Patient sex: M
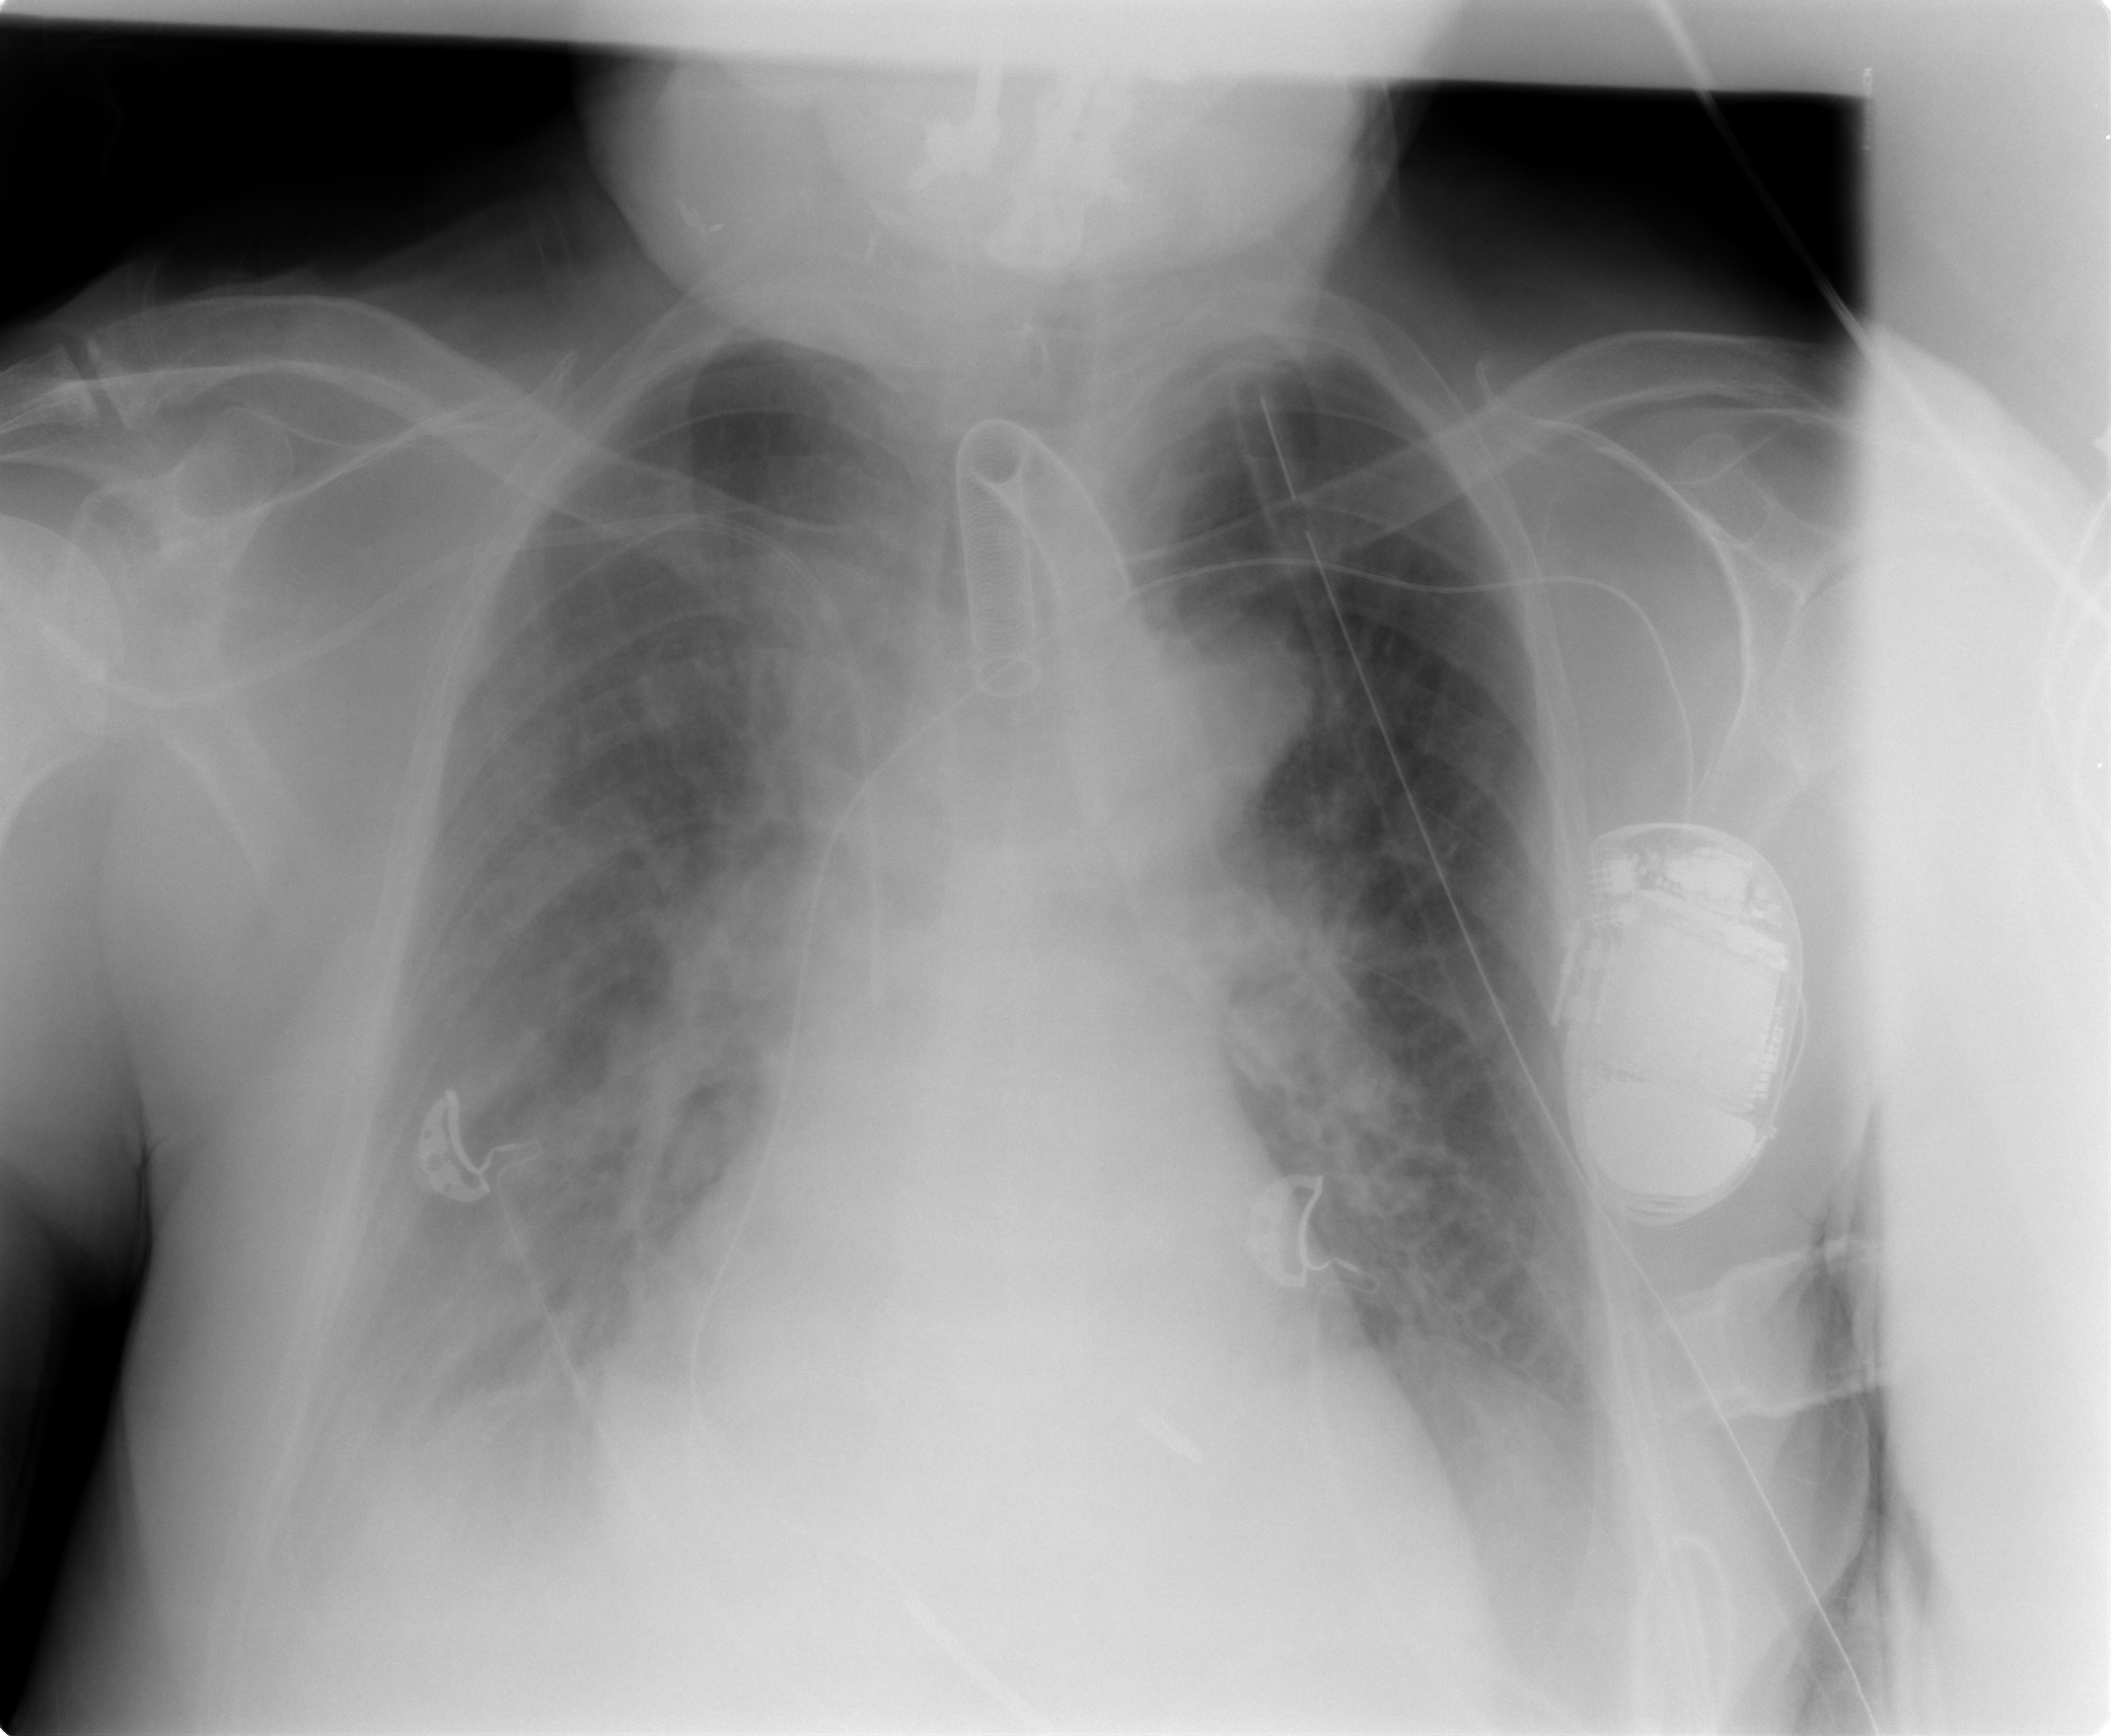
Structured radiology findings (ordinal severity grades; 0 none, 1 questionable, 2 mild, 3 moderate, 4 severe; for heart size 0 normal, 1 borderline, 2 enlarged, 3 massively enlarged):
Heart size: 2
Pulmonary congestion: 2
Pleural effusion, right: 3
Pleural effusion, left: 2
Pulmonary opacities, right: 2
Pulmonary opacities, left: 1
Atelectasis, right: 2
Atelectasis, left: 2